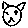
Label: cat